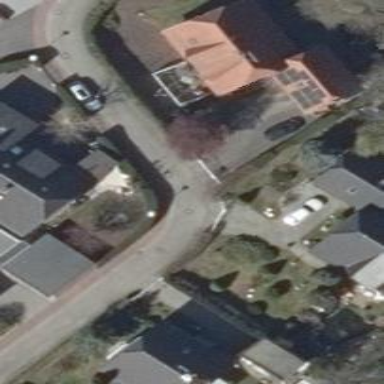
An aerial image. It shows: Asphalt road in living street.